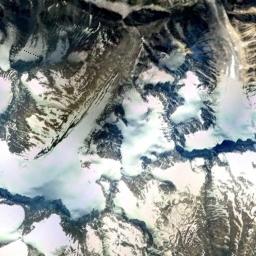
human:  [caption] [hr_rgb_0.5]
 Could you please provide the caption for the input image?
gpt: White snow and brown bare ground intersect on the snow mountain .

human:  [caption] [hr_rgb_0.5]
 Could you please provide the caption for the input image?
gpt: The ground on the snowberg is uneven .

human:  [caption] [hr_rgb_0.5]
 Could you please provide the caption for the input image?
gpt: The snow berg is consist of bare land and white snow .

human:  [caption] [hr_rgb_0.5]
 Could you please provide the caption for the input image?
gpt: The snowberg is partly covered with glaciers and some horn peaks remain at the top of the snowberg .

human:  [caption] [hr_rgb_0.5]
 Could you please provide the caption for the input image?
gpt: There are much snow and some bare land on the snowberg .